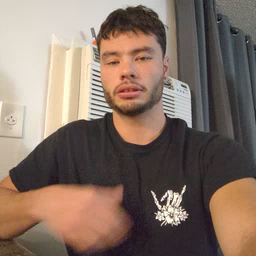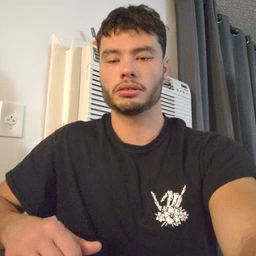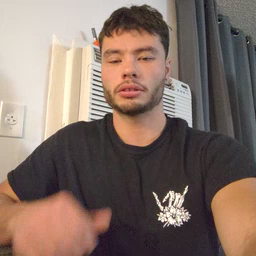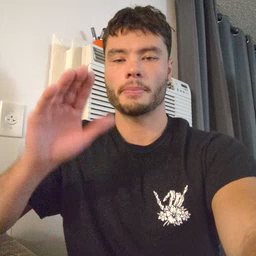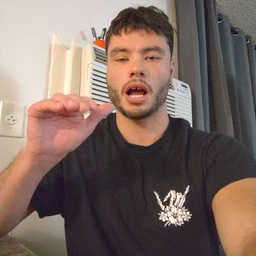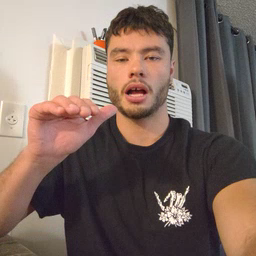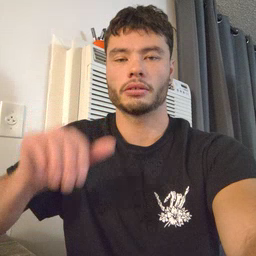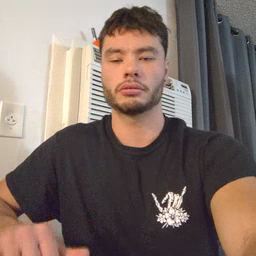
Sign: bye